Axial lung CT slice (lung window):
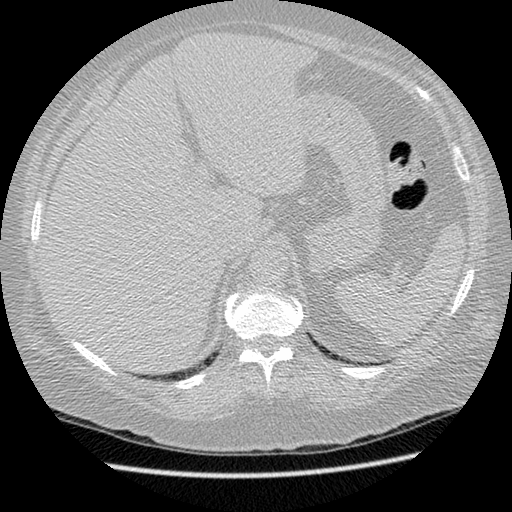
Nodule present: no